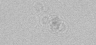
Label: camera_spot